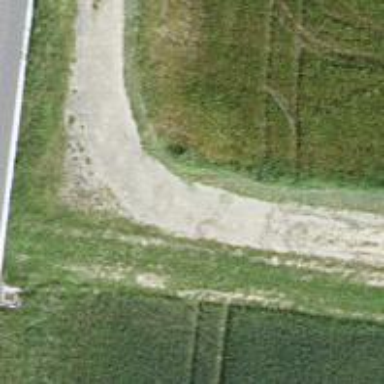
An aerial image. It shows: Gravel track with grade2 quality.